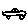
Label: car